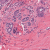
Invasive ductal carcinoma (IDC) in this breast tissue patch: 1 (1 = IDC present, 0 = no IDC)